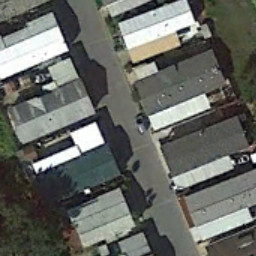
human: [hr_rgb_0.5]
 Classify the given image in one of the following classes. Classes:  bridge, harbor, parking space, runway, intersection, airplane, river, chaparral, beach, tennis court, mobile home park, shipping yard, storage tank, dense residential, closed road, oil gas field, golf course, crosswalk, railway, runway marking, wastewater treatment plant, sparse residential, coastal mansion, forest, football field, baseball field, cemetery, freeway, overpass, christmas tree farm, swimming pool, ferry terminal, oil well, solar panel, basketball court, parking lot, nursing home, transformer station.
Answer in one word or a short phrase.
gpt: mobile home park